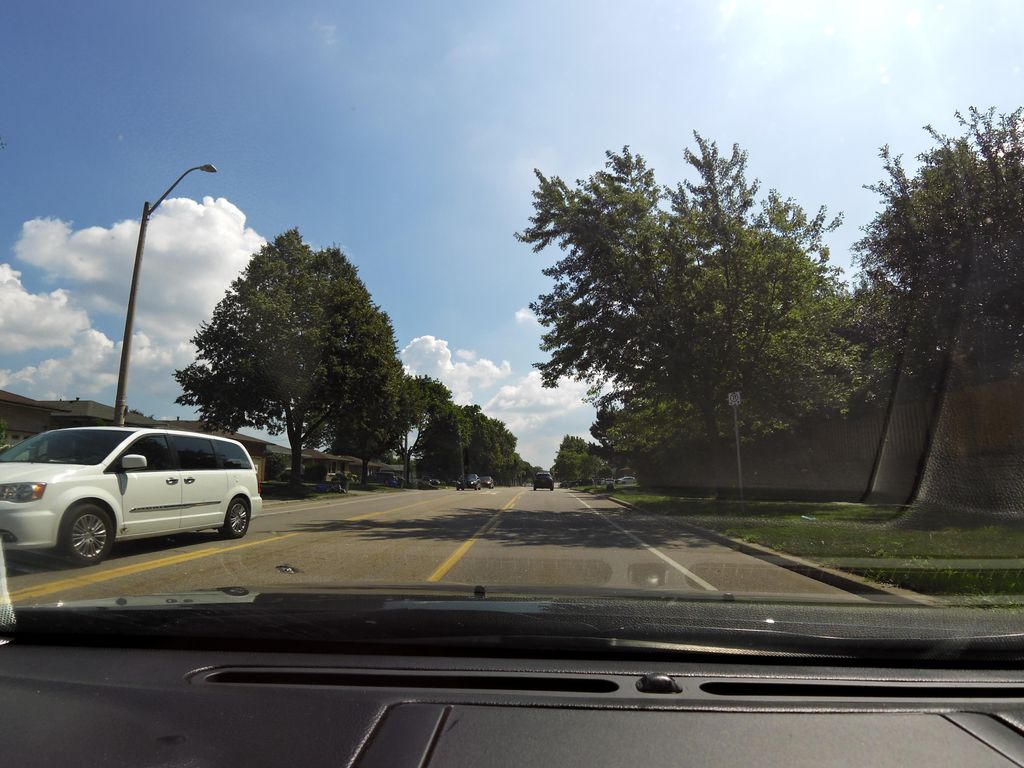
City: hamilton